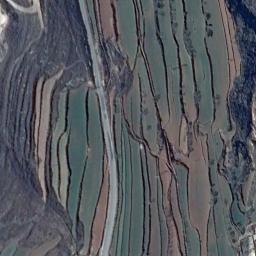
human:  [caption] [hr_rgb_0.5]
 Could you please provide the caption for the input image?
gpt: There is a winding narrow road next to a large brown and green mixed terraces .

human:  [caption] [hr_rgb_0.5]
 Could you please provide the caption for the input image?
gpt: There are no crops on the terraces in the picture .

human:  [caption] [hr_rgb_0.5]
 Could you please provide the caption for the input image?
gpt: The bare and green terrace is next to some trees .

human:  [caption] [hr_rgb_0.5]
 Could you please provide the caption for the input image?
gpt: Many green plants are on the terrace .

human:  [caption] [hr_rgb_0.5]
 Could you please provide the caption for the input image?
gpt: There are many green terraces arranged neatly .